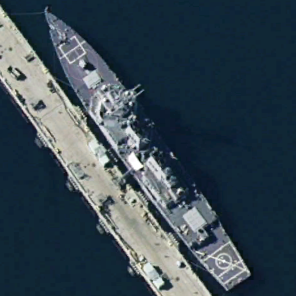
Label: destroyer